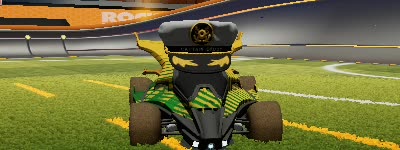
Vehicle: aftershock